Question: I am using Breeze 1.4.8 and trying to have a list of key/values pairs as Navigation properties with "nodb" conception.
I have 2 simple models:
'''
function configureKeyValuePairDtoType(metadataStore) {
var prop;
var et = new entityType({
shortName: "KeyValuePairDto",
namespace: "DomainClasses.Dtos.Site",
autoGeneratedKeyType: AutoGeneratedKeyType.None
});
et.addProperty(prop = new DataProperty({
name: "key",
dataType: dataType.String,
isNullable: false,
isPartOfKey: true
}));
et.addProperty(prop = new DataProperty({
name: "value",
dataType: dataType.String,
isNullable: false
}));
metadataStore.addEntityType(et);
metadataStore.registerEntityTypeCtor("KeyValuePairDto", null, KeyValuePairDtoInitializer);
function KeyValuePairDtoInitializer(pair) {
}
}
function configureKeyValueStorageDtoType(metadataStore) {
var prop;
var et = new entityType({
shortName: "KeyValueStorageDto",
namespace: "DomainClasses.Dtos.Site",
autoGeneratedKeyType: AutoGeneratedKeyType.None
});
et.addProperty(new DataProperty({
name: "id",
dataType: dataType.Guid,
isNullable: false,
isPartOfKey: true
}));
et.addProperty(prop = new NavigationProperty({
name: "pair",
entityTypeName: "KeyValuePairDto",
isScalar: true
}));
et.addProperty(prop = new NavigationProperty({
name: "pairList",
entityTypeName: "KeyValuePairDto",
associationName: "KeyValueStorageDto_PairList",
isScalar: false
}));
metadataStore.addEntityType(et);
metadataStore.registerEntityTypeCtor("KeyValueStorageDto", null, KeyValueStorageDtoInitializer);
function KeyValueStorageDtoInitializer() {
}
}
'''
Here is response from the server:

In the Breeze model I am getting as result, property has correct value, but is just empty.
Please, advice, because it looks like an issue with my models' configuration, but for some reason I cannot find what's wrong.
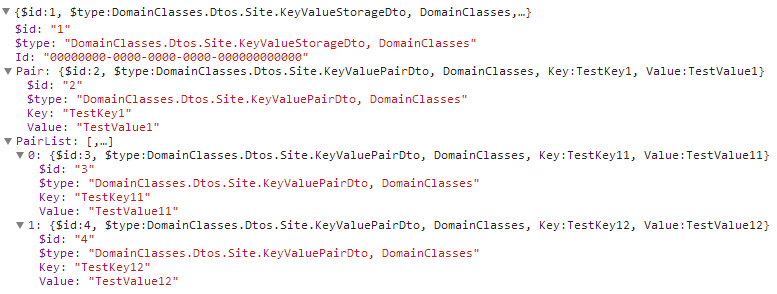
Answer: Could you try this with breeze 1.4.11 just to make sure that we haven't already fixed this?
If it still doesn't work, I'll register a test case and bug for this. Not sure if we'll get this fixed in the next release because we are already in testing for it. But it should be in the following one.